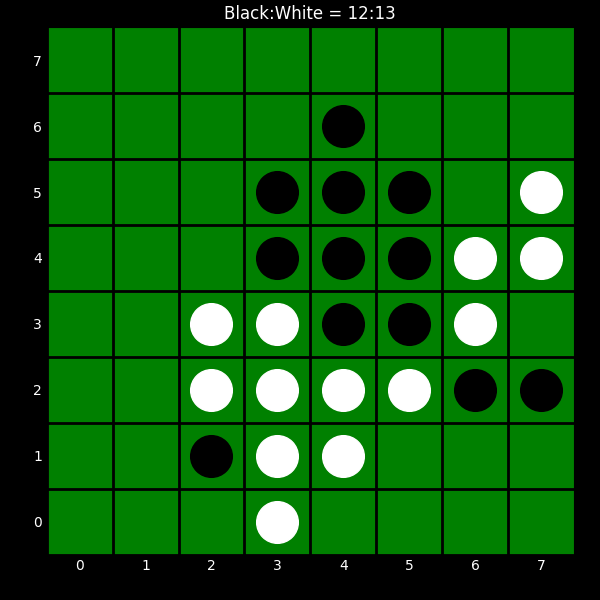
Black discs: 12
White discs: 13